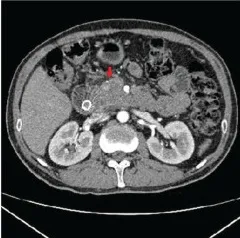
Enhanced CT images. The pancreatic mass indicated by the arrow on upper-abdomen enhanced CT took in June 2020.
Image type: radiology (ct)